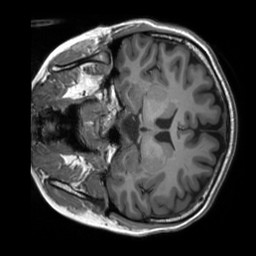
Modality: T1w
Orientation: coronal
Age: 21
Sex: female
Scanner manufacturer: siemens
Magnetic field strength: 3 T
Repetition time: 2.3 s
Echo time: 0.00232 s